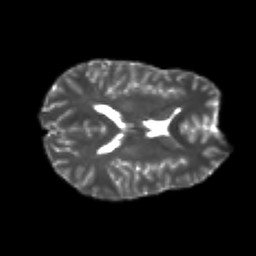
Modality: T2w
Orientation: axial
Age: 25
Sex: male
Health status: healthy
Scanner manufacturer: philips
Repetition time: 7.386 s
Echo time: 0.08599 s